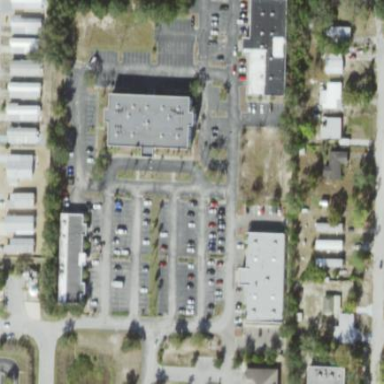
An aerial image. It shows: Commercial area.